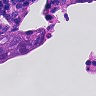
Metastatic tissue present: yes